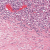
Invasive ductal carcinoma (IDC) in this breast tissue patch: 1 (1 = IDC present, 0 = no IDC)